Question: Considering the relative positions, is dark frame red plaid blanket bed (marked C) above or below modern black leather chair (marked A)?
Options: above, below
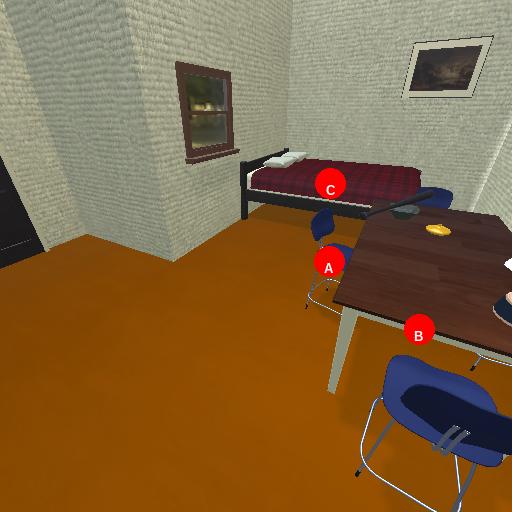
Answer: above